Interaction volume radius: 5 \u00c5
Interaction volume height: 20 \u00c5
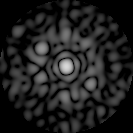
Disorder parameter: 0.7688